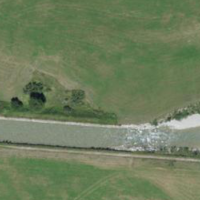
EUNIS habitat code: 26
Species observed at this site:
Astragalus alpinus